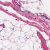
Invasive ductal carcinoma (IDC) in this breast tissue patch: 0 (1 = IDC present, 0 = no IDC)